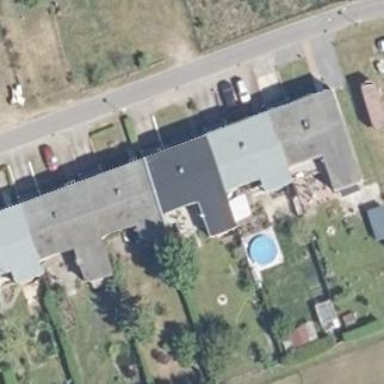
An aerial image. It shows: Gray building with gabled roof.